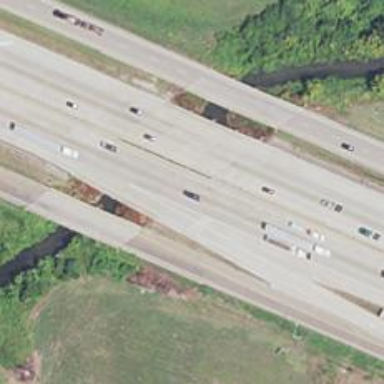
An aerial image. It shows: Beam-structured bridge on motorway.